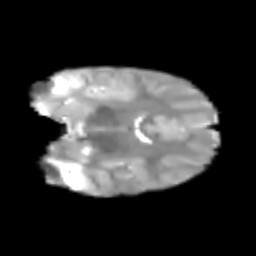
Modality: T2w
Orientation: coronal
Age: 6
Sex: female
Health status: healthy